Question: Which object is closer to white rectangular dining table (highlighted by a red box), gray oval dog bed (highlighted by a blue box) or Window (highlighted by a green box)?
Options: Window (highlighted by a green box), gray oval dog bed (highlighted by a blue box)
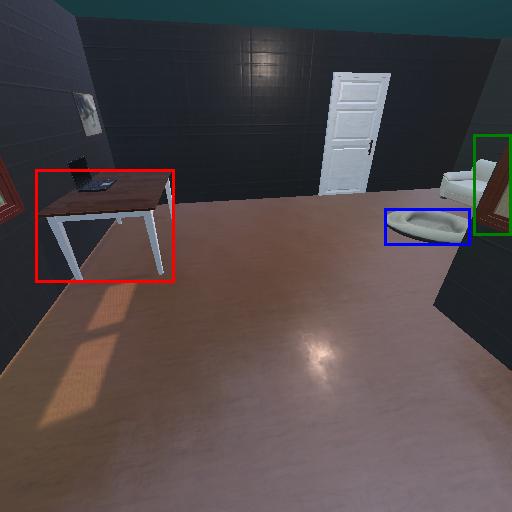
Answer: Window (highlighted by a green box)